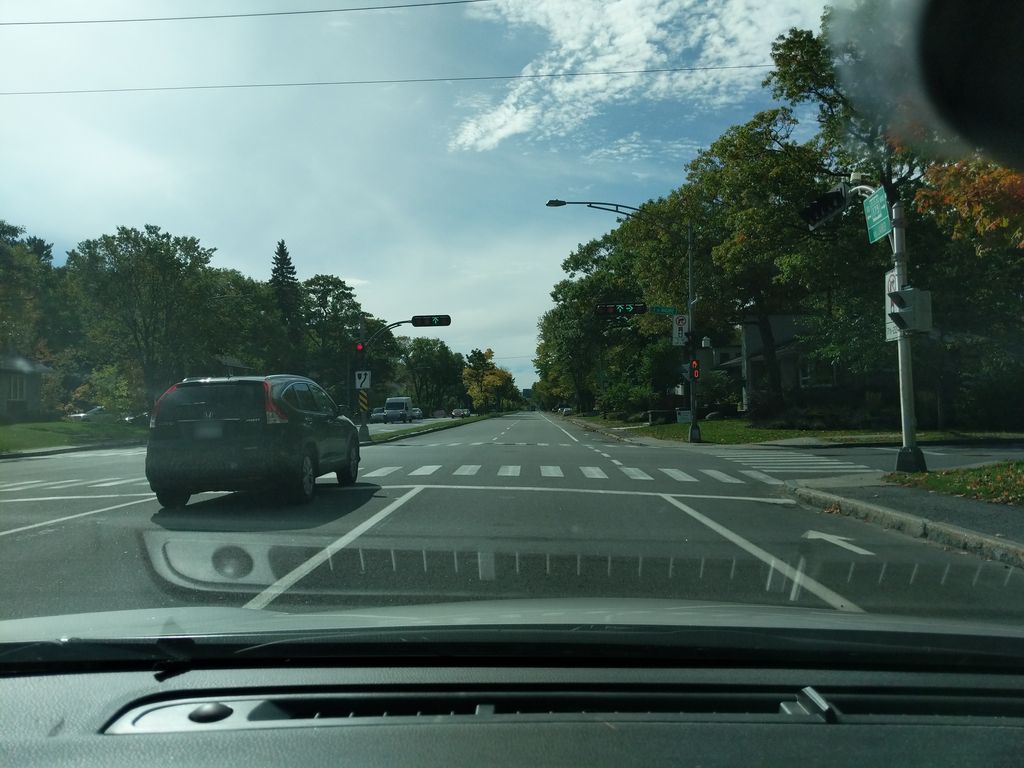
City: quebec_city